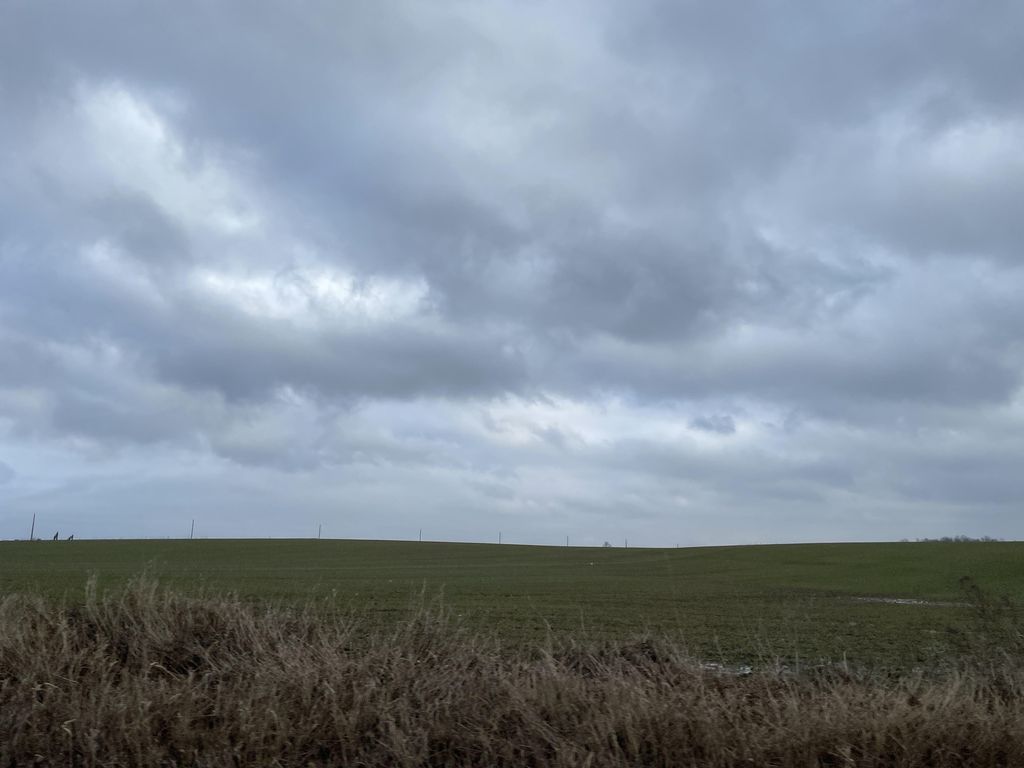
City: kitchener-waterloo